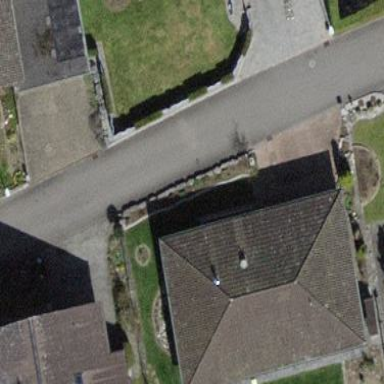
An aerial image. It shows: Building with tile roof.